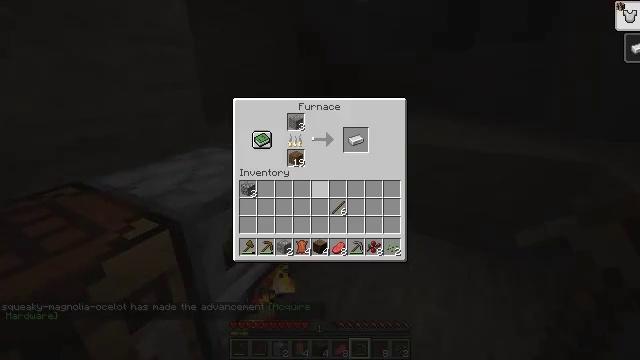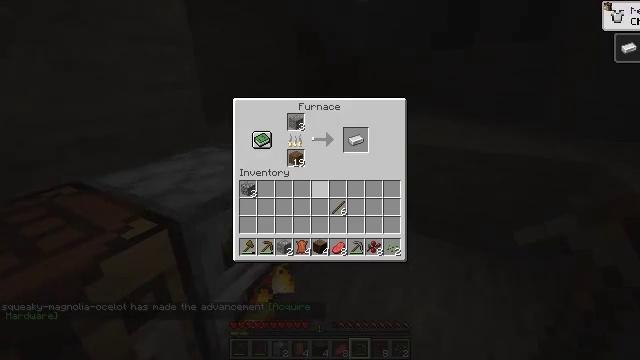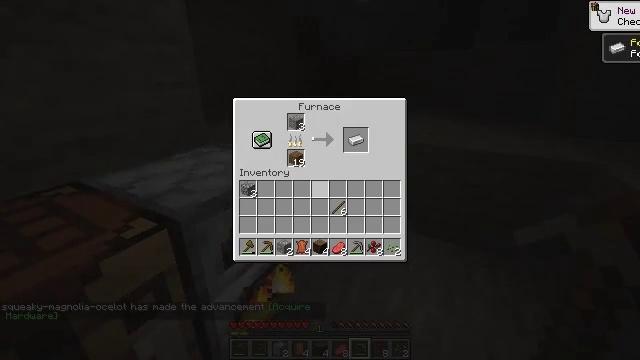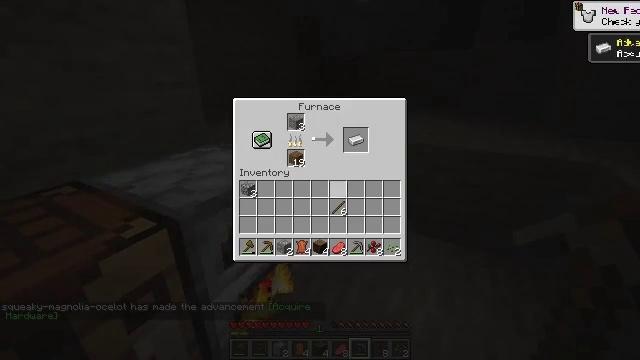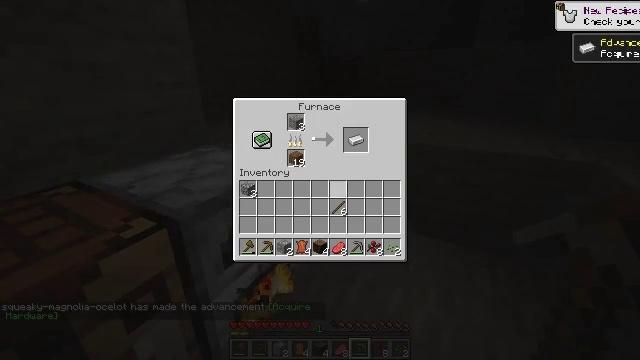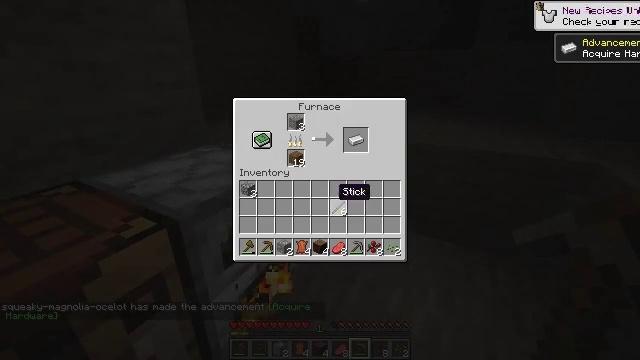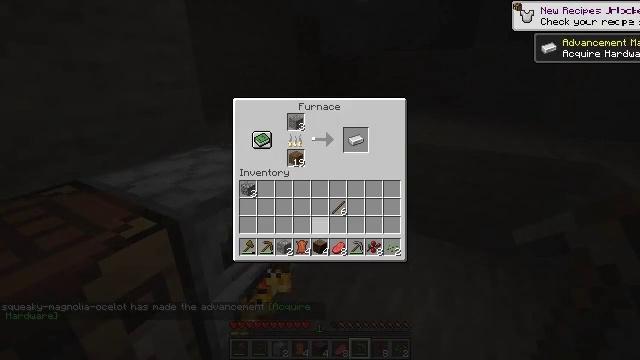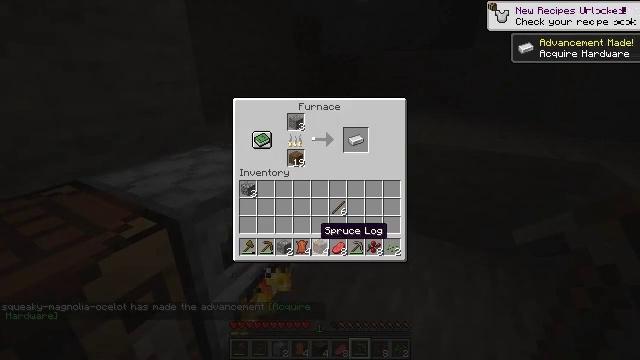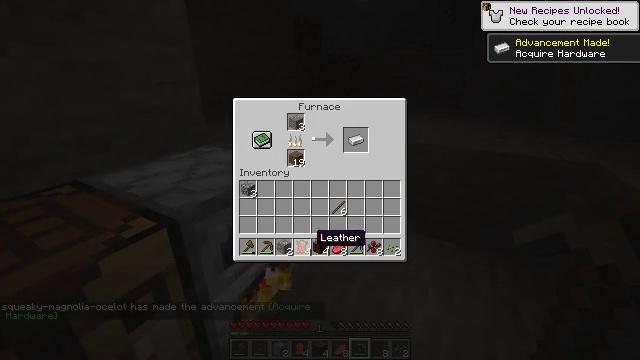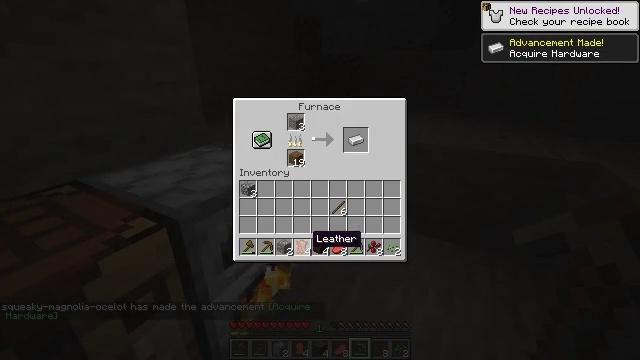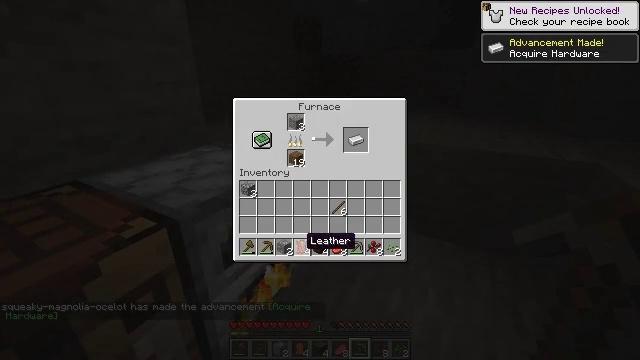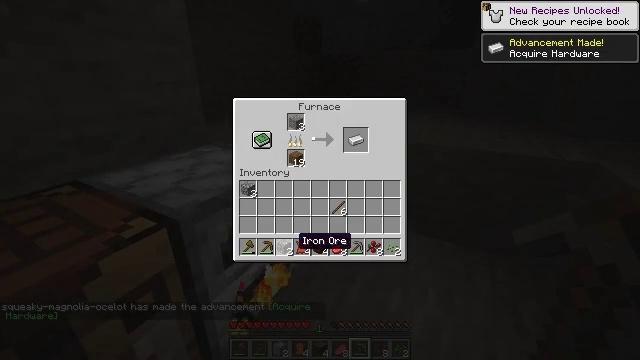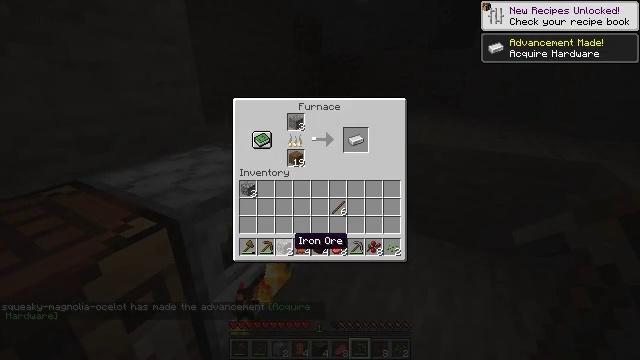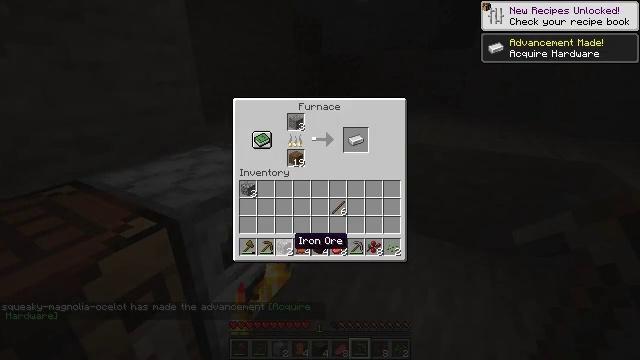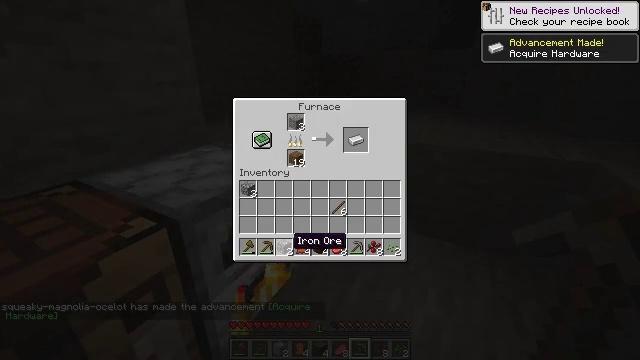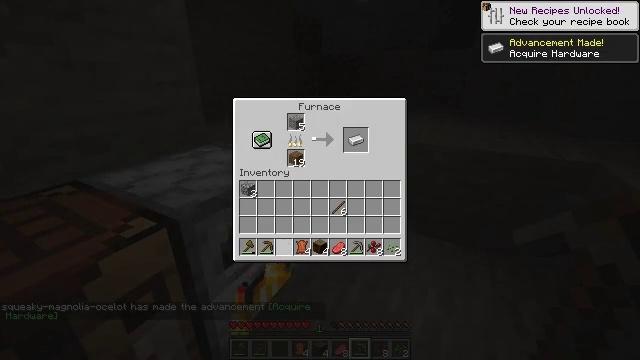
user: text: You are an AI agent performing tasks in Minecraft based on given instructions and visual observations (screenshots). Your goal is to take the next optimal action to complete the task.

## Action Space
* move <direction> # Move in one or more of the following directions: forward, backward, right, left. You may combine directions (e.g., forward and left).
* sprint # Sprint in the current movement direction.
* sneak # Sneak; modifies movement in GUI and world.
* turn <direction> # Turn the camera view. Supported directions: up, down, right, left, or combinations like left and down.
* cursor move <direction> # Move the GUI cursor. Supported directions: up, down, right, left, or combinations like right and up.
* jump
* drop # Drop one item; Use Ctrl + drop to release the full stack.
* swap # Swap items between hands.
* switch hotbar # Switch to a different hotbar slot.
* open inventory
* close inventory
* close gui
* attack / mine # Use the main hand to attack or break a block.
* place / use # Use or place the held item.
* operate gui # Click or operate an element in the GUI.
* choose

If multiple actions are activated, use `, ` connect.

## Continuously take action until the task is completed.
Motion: motion action
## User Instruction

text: Craft leather boots.
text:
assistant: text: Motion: sneak, cursor move down
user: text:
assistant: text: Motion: sneak, cursor move right
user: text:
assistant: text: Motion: sneak, cursor move right
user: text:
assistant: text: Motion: sneak
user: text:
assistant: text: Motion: sneak, cursor move down
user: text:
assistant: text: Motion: sneak, cursor move left and down
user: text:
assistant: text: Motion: sneak, cursor move left and down
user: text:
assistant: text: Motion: sneak
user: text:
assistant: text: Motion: sneak
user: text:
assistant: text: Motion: sneak
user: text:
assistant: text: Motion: sneak, cursor move left
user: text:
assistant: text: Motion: sneak
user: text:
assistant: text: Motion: sneak
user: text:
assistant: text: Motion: sneak
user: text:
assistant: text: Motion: sneak, operate gui
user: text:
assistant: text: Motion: sneak, operate gui
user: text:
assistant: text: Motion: sneak
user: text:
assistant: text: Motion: sneak
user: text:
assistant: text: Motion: sneak
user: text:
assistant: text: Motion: sneak
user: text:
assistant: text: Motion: sneak
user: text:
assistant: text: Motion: sneak
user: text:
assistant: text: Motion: sneak
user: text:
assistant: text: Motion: no_op
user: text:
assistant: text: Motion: no_op
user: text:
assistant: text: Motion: turn left, close gui
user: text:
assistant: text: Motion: turn left, open inventory
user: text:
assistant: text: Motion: turn left, open inventory
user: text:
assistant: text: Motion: turn left
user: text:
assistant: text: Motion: turn left, use / place